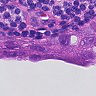
Metastatic tissue present: yes